Question: I've just spent the past 10 hours trying to figure out why my http request was failing when I did a
'''
request.Content.ReadAsMultipartAsync().Result.Contents
'''
It kept returning the error:
'''
Unexpected end of MIME multipart stream. MIME multipart message is not complete.
'''
After many hours of research, I finally discovered that the request did not have an ending CRLF, which apparently .Net needs to determine the end of the request. When I added my own CRLF, everything worked great.
In WireShark, I looked at one of the requests, I saw that the chunked request did have an ending CRLF, but the De-Chunked request did not.

So that leaves me with 2 questions.
1. Why is my request missing the ending CRLF, and
2. Is there any way to add it back before it gets to .Net so that .Net will process it correctly? Or, can I tell .Net to not look for the ending CRLF?
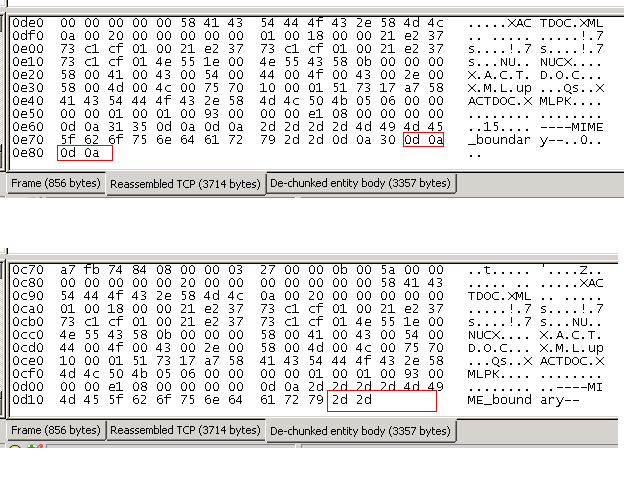
Answer: The two CRLFs that you circled in the last chunk of the chunked mode are part of the 'chunked' transfer encoding, which specifies a CRLF after the number of bytes in each chunk (zero in the last chunk of the request/response entity) and an additional CRLF after the whole thing (see RFC 2616, section 3.6.1). MIME multipart (RFC 2046, section 5.1.1) does not require a CRLF after the last boundary, so the service you're receiving the entity from is not wrong when it doesn't add it. OTOH, the old .NET multipart parser was <URL>. If you absolutely can't use the up-to-date assembly, then, to work around the problem, I'd wrap the underlying stream with a special wrapper stream that supplies the trailing CRLF.